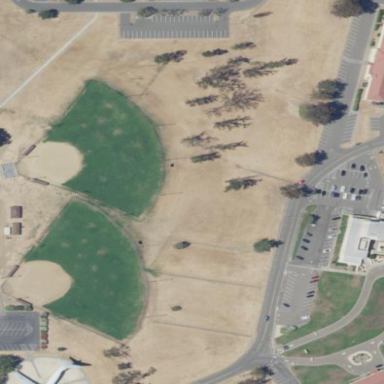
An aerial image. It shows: Baseball pitch for leisure land activities.